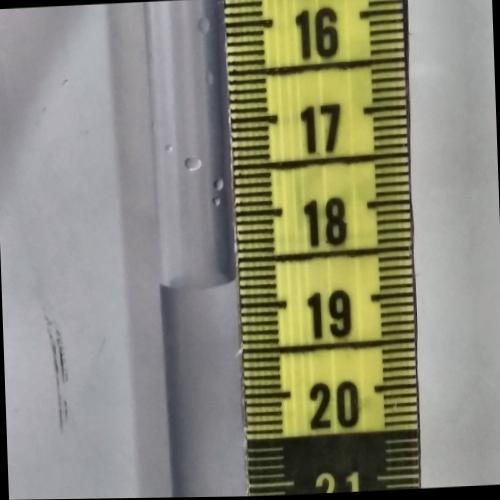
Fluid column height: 18.7 cm